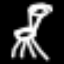
Label: chair